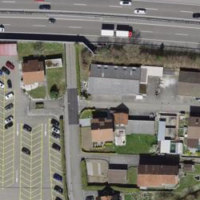
EUNIS habitat code: 57
Species observed at this site:
Milvus milvus